Field crop: tomato
Growth stage: 2
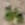
Species: solanum